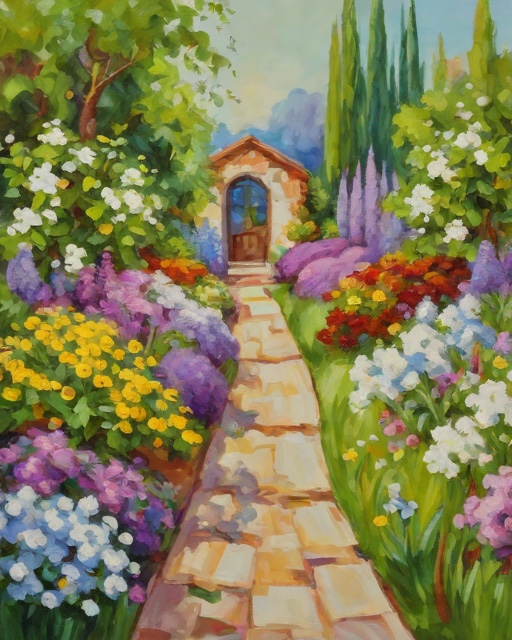
Category: Congratulations